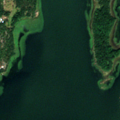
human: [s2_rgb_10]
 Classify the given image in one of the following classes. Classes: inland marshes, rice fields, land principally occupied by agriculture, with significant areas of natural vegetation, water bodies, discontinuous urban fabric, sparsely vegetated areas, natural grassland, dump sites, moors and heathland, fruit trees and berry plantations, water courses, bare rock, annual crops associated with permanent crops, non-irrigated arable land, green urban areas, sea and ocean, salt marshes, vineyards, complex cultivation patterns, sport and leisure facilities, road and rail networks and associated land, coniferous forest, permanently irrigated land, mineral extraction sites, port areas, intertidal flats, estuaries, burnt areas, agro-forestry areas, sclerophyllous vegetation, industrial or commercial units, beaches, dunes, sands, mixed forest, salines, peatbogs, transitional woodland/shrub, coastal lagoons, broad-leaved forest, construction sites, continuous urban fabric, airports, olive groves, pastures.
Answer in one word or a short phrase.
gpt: transitional woodland/shrub, sea and ocean